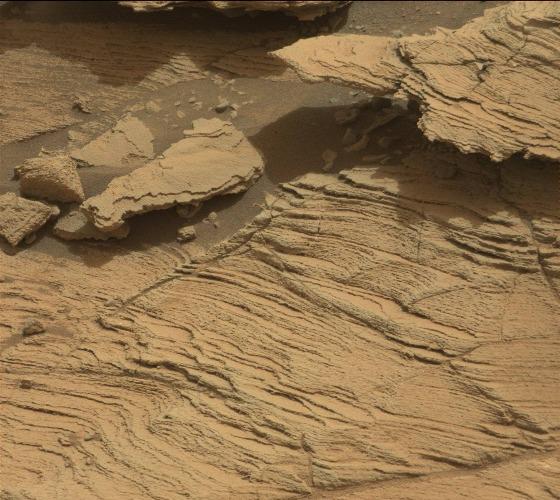
Terrain classes present: Bedrock, Gravel / Sand / Soil, Rock, Shadow